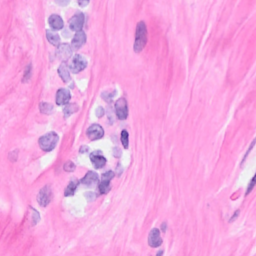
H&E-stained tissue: Breast